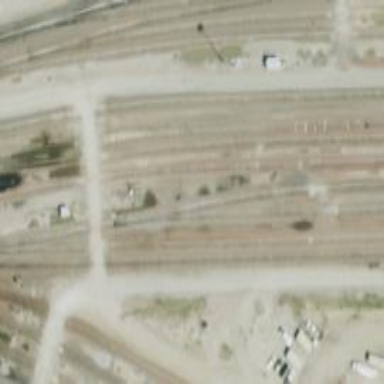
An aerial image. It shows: Railway yard in service.